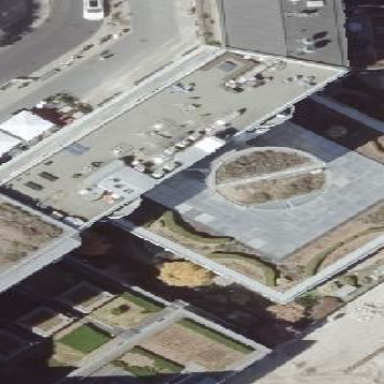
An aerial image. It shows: Office building.